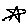
Label: star